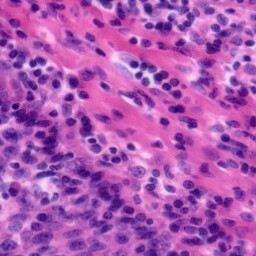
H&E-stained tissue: Tonsil